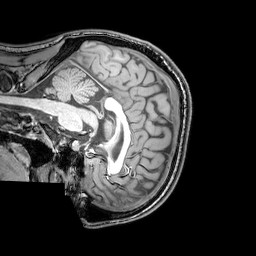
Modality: T1w
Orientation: sagittal
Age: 24
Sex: male
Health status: healthy
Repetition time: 0.081 s
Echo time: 0.037 s